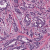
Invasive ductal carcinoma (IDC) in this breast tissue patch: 1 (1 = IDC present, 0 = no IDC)